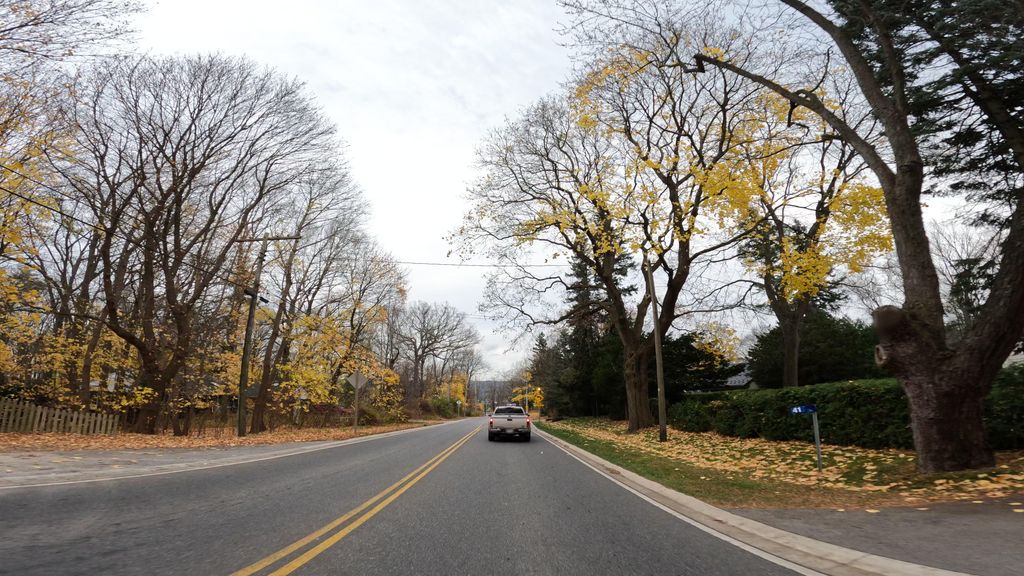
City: hamilton